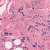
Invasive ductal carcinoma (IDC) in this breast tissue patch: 1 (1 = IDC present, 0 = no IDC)